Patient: sex M, age 71
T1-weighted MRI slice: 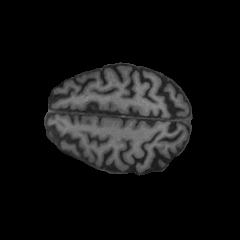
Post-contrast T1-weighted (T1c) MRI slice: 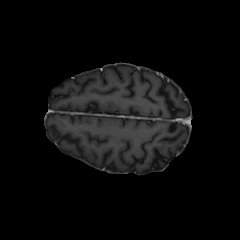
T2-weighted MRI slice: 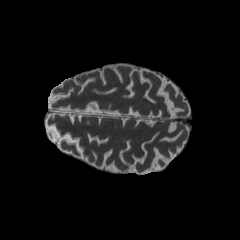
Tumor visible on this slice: no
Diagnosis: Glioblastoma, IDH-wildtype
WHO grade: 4